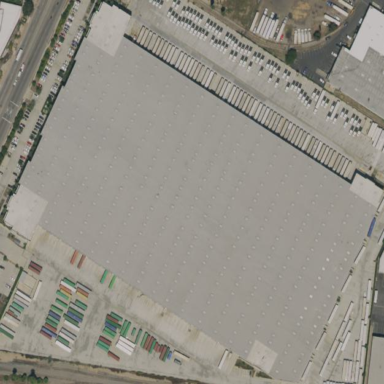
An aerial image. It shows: Warehouse building.